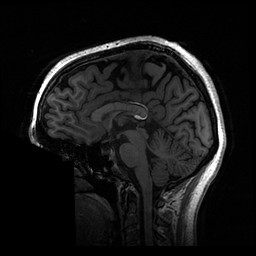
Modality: T1w
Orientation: axial